Question: Here is a screenshot of what I'm trying to accomplish:

Here's a snippet of the html:
'''
<section id="obstacles">
<div class="row">
<div class="large-3 columns">
<a href="#">
<div class="box inactive topBox" id="theTank">
<img src="http://fpoimg.com/150x150">
</div>
</a>
</div>
<div class="large-3 columns end">
<a href="#">
<div class="box inactive topBox rightBox" id="sundaeSlide">
<img src="http://fpoimg.com/150x150">
</div>
</a>
</div>
</div>
<div class="row">
<div class="large-3 columns">
<a href="#">
<div class="box inactive" id="hamster">
<img src="http://fpoimg.com/150x150">
</div>
</a>
</div>
<div class="large-3 columns end">
<a href="#">
<div class="box inactive rightBox" id="downTheHatch">
<img src="http://fpoimg.com/150x150">
</div>
</a>
</div>
</div>
<div class="row">
<div class="large-6 columns large-offset-6">
<a href="#"><img id="smallSlime" src="/assets/otherAssets/smallSlime.png"></a>
</div>
</div>
<div class="row">
<div class="large-6 columns large-offset-6">
<a href="#">
<hgroup>
<h2>Down the Hatch</h2>
<h3>6ft Slide Covered in Gunk!</h3>
</hgroup>
</a>
</div>
</div>
</section>
'''
And here's the jQuery I'm using to change the large picture that shows up on the right:
'''
$(document).ready(function() {
$("#theTank").click(function(event){
event.preventDefault();
$('.largeObstacles').html("<img src='/assets/obstacles/the-tank.png' />");
$(this).toggleClass('active inactive');
})
$("#sundaeSlide").click(function(event){
event.preventDefault();
$('.largeObstacles').html("<img src='/assets/obstacles/sundae-slide.png' />");
$(this).toggleClass('active inactive');
})
$("#hamster").click(function(event){
event.preventDefault();
$('.largeObstacles').html("<img src='/assets/obstacles/hamster-wheel.png' />");
$(this).toggleClass('active inactive');
})
$("#downTheHatch").click(function(event){
event.preventDefault();
$('.largeObstacles').html("<img src='/assets/obstacles/down-the-hatch.png' />");
$(this).toggleClass('active inactive');
})
$("#pickIt").click(function(event){
event.preventDefault();
$('.largeObstacles').html("<img src='/assets/obstacles/pick-it.png' />");
$(this).toggleClass('active inactive');
})
$("#theWringer").click(function(event){
event.preventDefault();
$('.largeObstacles').html("<img src='/assets/obstacles/the-wringer.png' />");
$(this).toggleClass('active inactive');
})
})
'''
Right now, when I click on the thumbnail image on the left, the background turns yellow and the correct large image displays on the right. However, when I click another image, the highlighted image remains highlighted. I am sure there is an easy fix to this, I'm just not confident of how to traverse the DOM to do what I want. Any help is greatly appreciated!
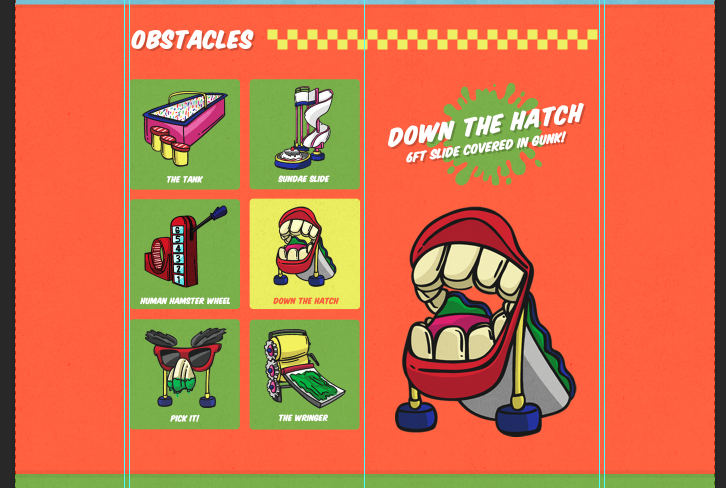
Answer: How about:
'''
$(".active").toggleClass("active inactive");
'''
Add this as the first line in your click functions.